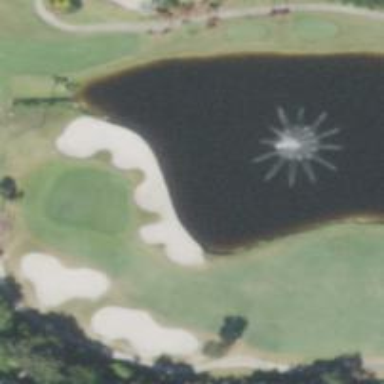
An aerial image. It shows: Golf bunker filled with sandy terrain.